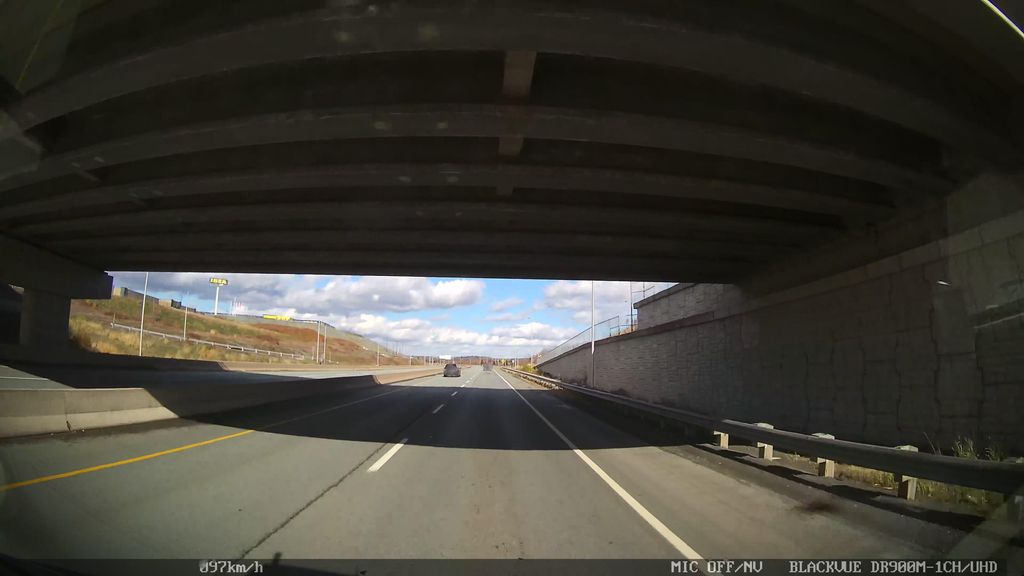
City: halifax